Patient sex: M
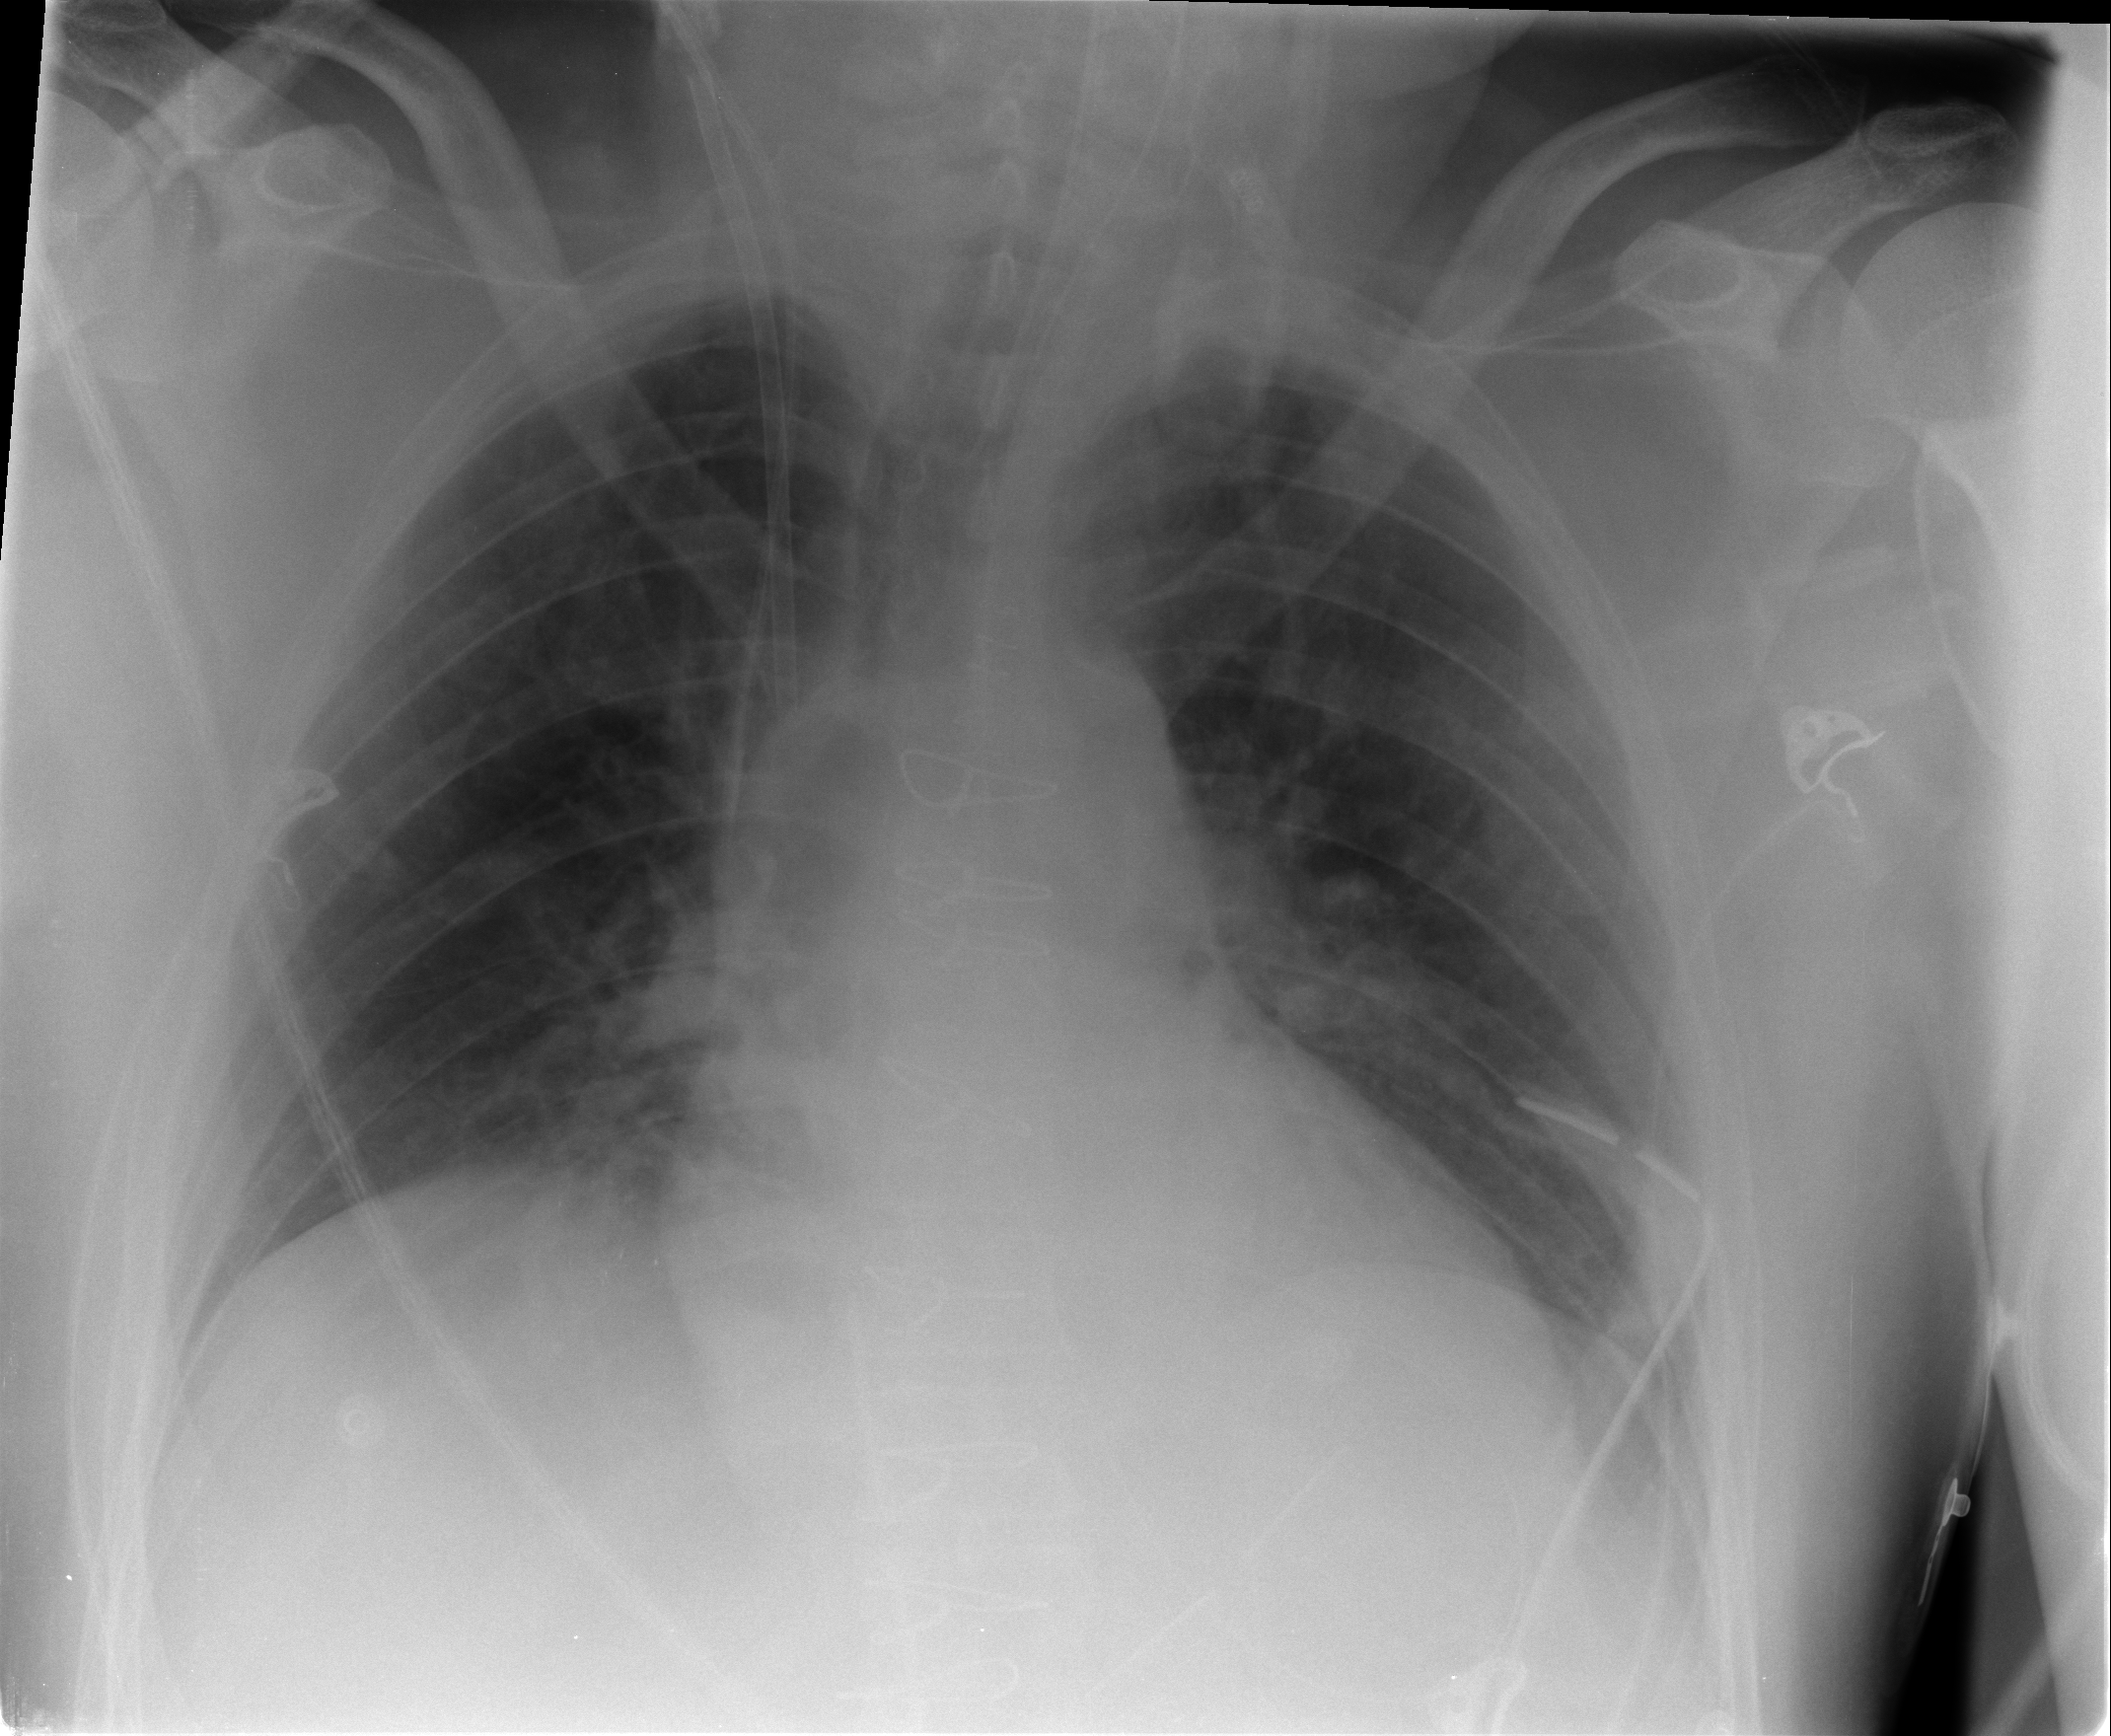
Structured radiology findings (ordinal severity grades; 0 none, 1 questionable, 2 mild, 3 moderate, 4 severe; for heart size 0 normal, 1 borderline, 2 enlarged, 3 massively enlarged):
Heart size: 0
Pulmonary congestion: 1
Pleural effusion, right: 0
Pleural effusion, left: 0
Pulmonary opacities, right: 0
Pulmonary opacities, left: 0
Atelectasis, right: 0
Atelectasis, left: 0